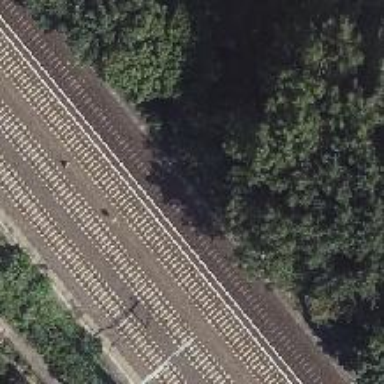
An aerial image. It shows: Railway signal.